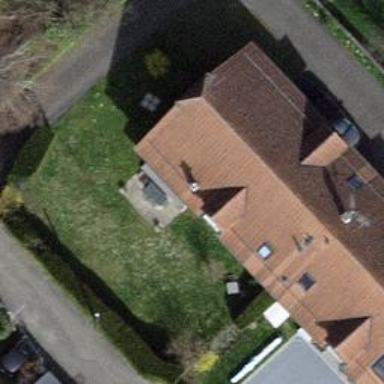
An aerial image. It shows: Garden surrounded by fence.